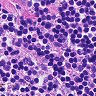
Metastatic tissue present: no